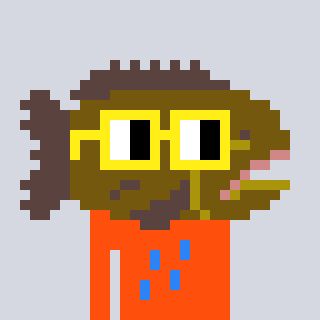
a pixel art character with square yellow glasses, a grouper-shaped head and a orange-colored body on a cool background